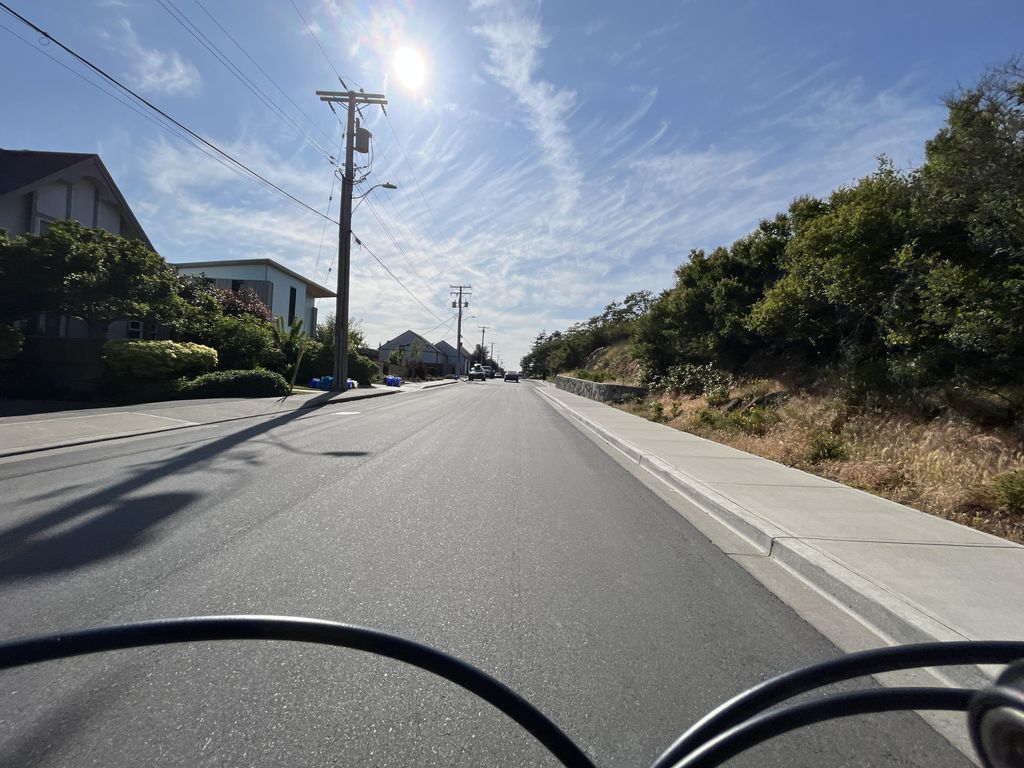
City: victoria